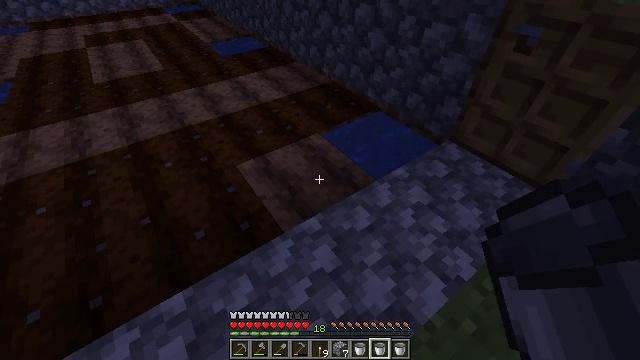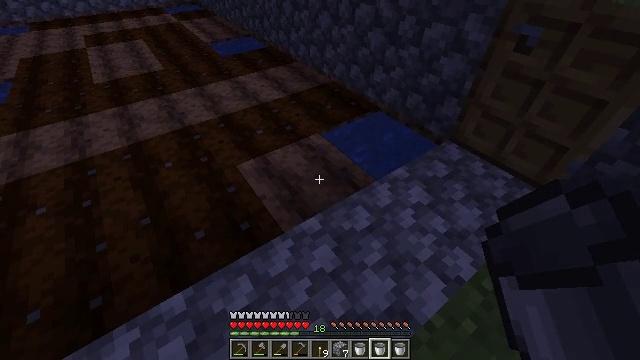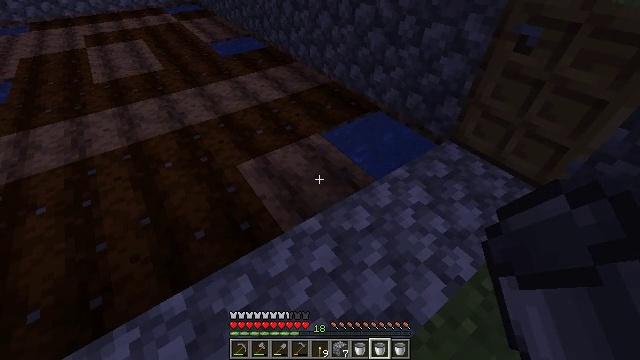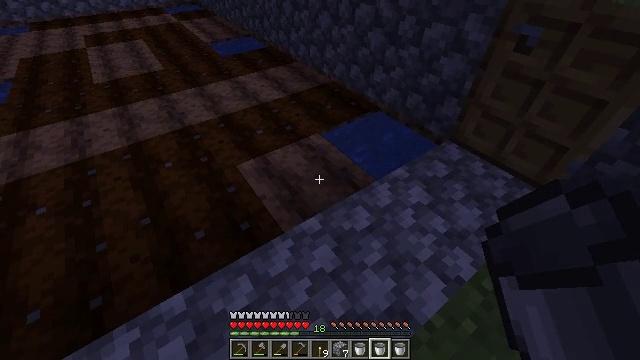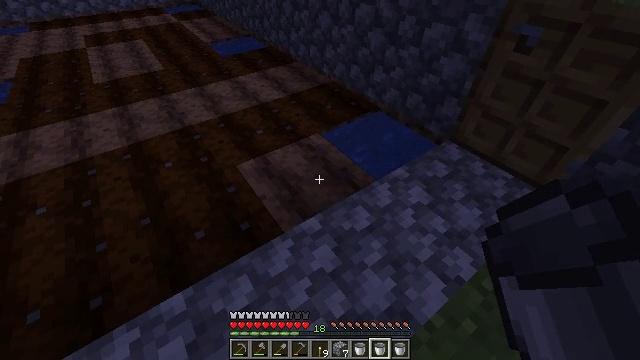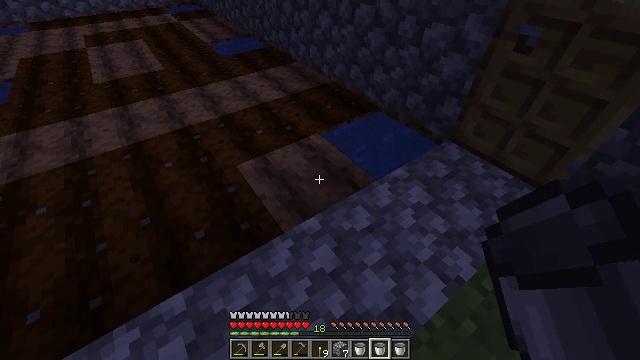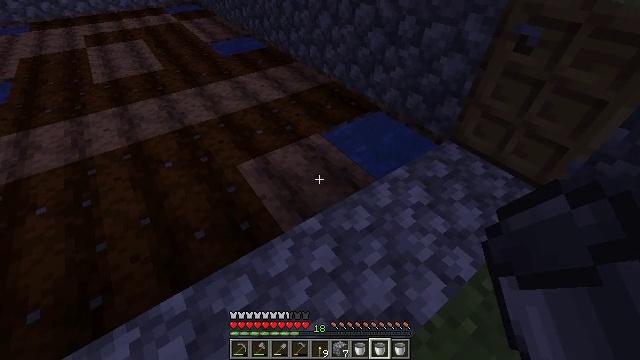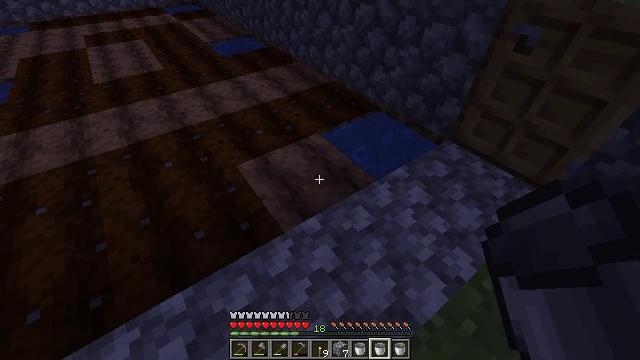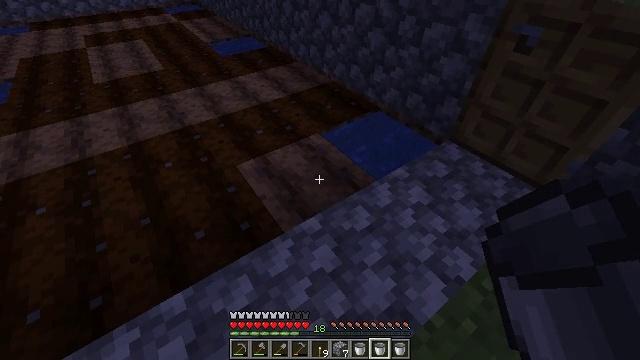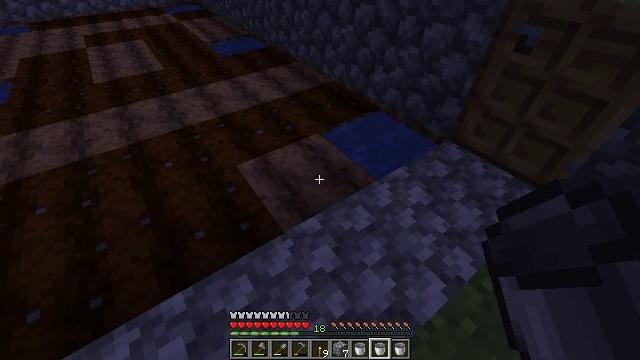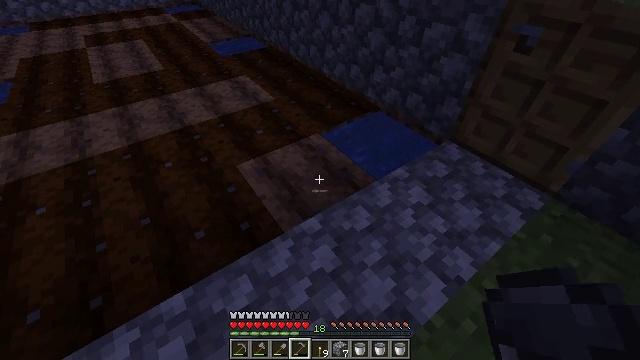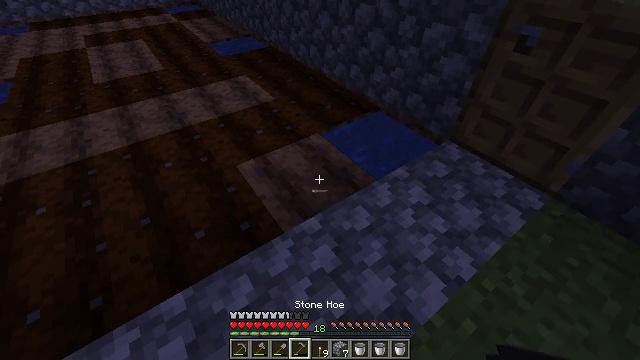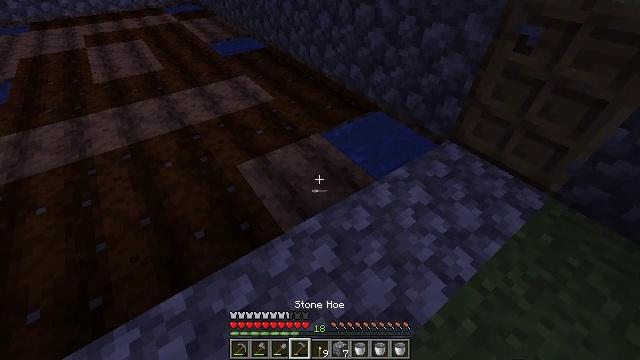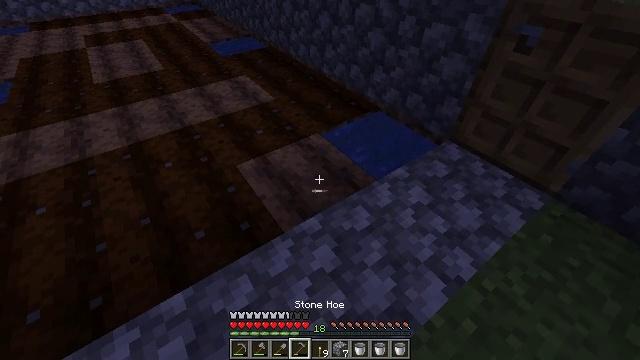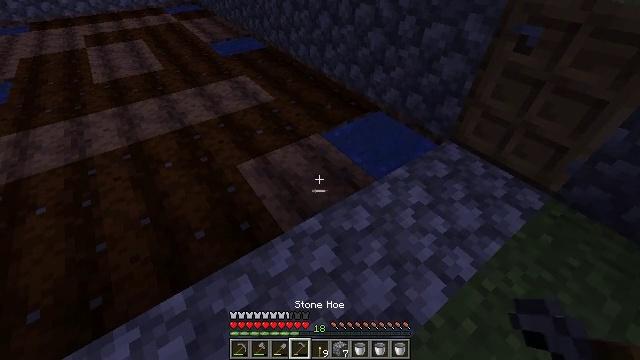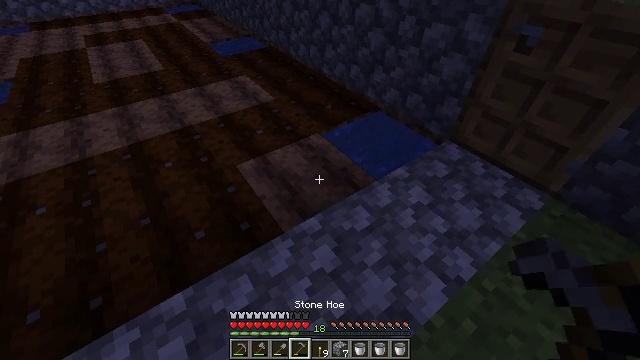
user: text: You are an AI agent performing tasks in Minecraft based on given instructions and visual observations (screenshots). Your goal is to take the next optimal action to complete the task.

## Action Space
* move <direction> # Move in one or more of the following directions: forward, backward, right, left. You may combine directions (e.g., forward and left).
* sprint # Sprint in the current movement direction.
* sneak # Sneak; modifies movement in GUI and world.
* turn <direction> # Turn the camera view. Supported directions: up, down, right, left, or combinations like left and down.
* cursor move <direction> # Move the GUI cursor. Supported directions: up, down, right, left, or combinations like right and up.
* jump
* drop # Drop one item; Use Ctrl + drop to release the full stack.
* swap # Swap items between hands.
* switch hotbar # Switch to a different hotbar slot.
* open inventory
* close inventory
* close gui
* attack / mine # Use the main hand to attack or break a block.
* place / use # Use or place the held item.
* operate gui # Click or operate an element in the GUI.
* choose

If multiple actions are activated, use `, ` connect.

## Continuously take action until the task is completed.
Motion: motion action
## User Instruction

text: Attack the farmland to gather it.
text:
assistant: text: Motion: no_op
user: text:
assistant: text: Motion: no_op
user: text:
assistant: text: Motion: no_op
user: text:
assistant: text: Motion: no_op
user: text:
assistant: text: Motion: no_op
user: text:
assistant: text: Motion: no_op
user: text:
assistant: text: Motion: no_op
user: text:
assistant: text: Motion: no_op
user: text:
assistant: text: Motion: no_op
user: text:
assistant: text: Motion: switch to hotbar 4
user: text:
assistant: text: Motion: switch to hotbar 4
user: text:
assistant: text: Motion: switch to hotbar 4
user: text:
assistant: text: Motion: no_op
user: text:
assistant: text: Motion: use / place
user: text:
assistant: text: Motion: use / place
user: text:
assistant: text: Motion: use / place
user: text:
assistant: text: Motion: no_op
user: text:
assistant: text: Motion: no_op
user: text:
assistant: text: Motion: turn left
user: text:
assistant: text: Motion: turn left
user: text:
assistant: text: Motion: turn left
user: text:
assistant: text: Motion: use / place
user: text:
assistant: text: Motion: use / place
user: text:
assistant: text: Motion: use / place
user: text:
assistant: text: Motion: no_op
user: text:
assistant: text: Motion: no_op
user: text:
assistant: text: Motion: use / place
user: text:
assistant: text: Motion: use / place
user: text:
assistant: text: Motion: use / place
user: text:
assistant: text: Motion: no_op